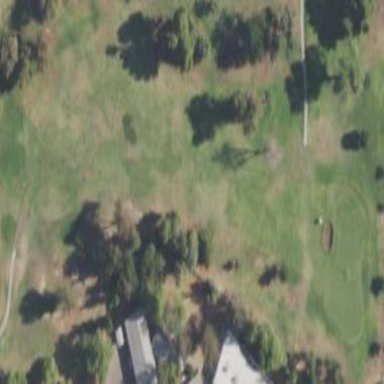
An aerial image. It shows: Rough grassy area used for golf.